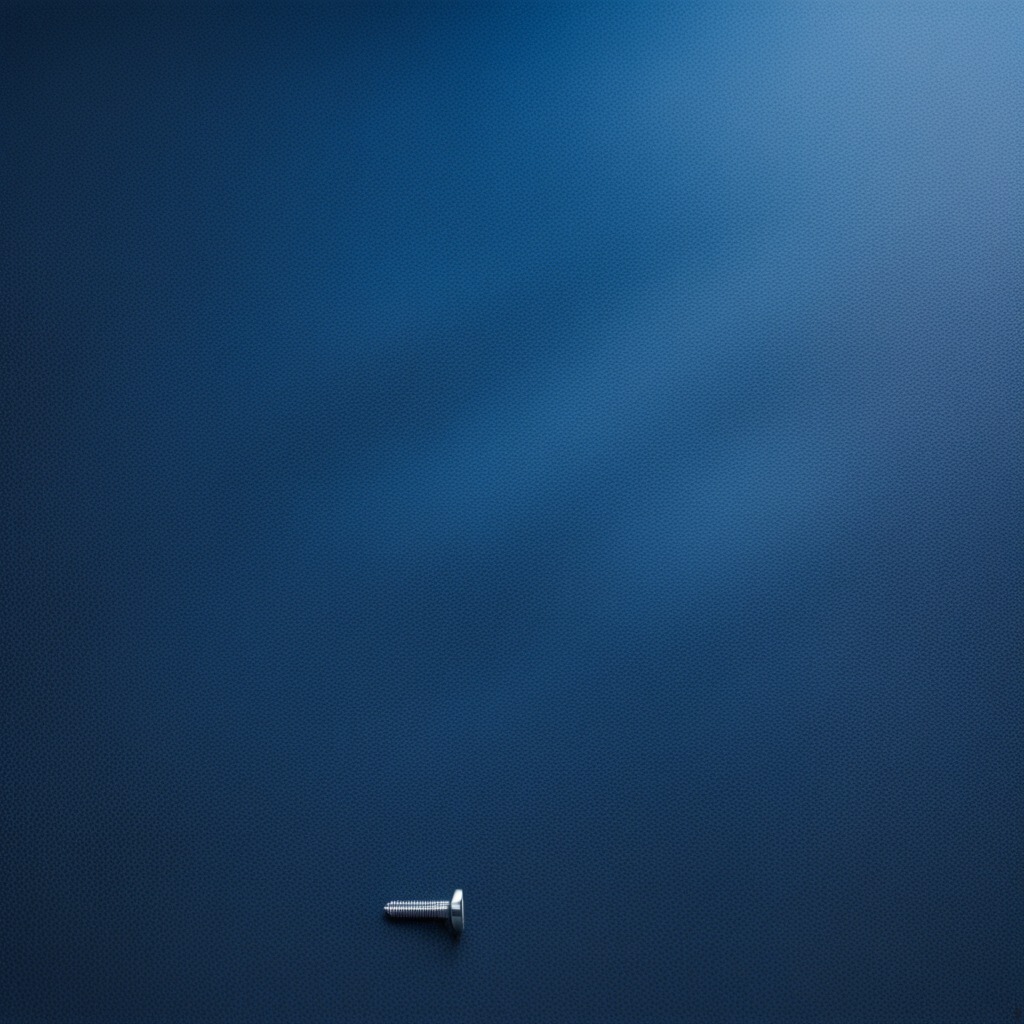
A metal screw lies on the clean granite tabletop covered with a blue rubber mat inside a workshop under bright overhead lighting crisp shadows high clarity worn but beneath the mat